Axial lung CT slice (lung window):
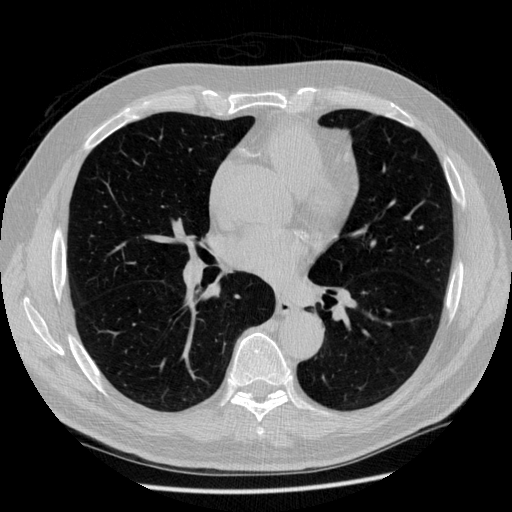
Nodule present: no